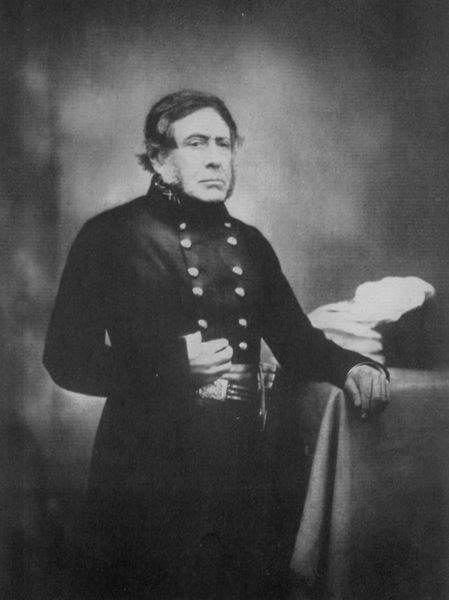
Titel: Generalleutnant Sir Henry John William Bentinck
Künstler: Roger Fenton
Standort: USA
Institution: Sammlung Gernsheim
Schlagwörter: dunkel, hand, mann, schatten, weiß, finger, geste, grau, haar, hell, hintergrund, licht, mund, nase, ohr, raum, schwarz, stirn, stützen, tisch, zimmer, blick, gürtel, tuch, rock, alt, bart, hose, jacke, wand, arm, arme, augen, falten, gesicht, kragen, mensch, stehen, bild, herr, hände, portrait, porträt, tischdecke, tischtuch, flach, auge, gold, haare, mantel, pose, stehend, stoff, tücher, decke, innen, kinn, knopf, lippen, ohren, haltung, hart, koppel, amerika, ausdruck, seemann, falte, realistisch, ernst, streng, grimmig, aufrecht, atelier, bauch, aufstützen, knöpfe, kniestück, knopfleiste, foto, fotografie, photographie, griff, stolz, schwarz weiss, mundwinkel, greifen, militär, schwert, säbel, uniform, soldat, backenbart, napoleon, koteletten, offizier, herrscher, kotletten, photo, aufgestützt, general, lichts, admiral, fotographie, fot, standbild, würde, schwrzweiß, südstaaten, augena, kommandant, bürgerkrieg, aura, nadar, napolionische geste, würdig, porträtfotografie, fotoatelier, napoleonisch, zweireiher, uge, ruch, energisch, civil war, gesgte, hintzergrund, liclht, mantel arm, militäruniform, unigorm, mann hand, nelson, shcwarz weiß, mund#, gescheckte wand, +alt, koteltetten